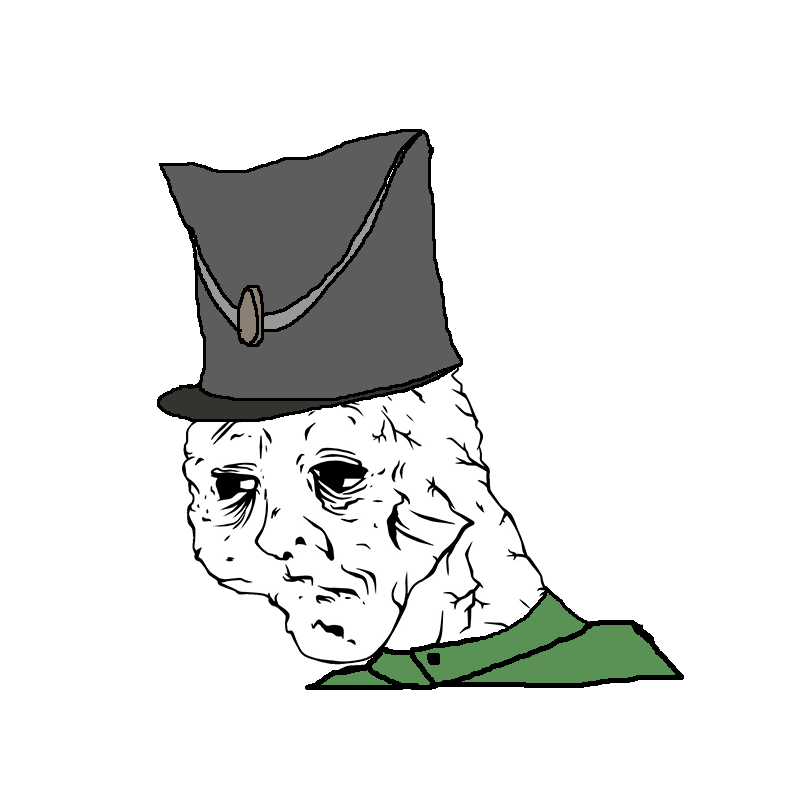
Label: 5_Yes_Honey